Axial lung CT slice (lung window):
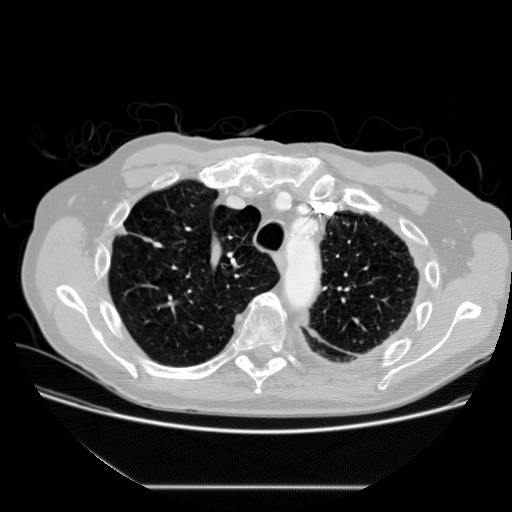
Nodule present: no